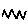
Label: zigzag